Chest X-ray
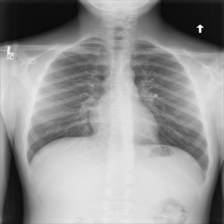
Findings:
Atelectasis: negative
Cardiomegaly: negative
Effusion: negative
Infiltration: negative
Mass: negative
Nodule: negative
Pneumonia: negative
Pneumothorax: negative
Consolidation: negative
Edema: negative
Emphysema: negative
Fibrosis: negative
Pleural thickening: negative
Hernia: negative